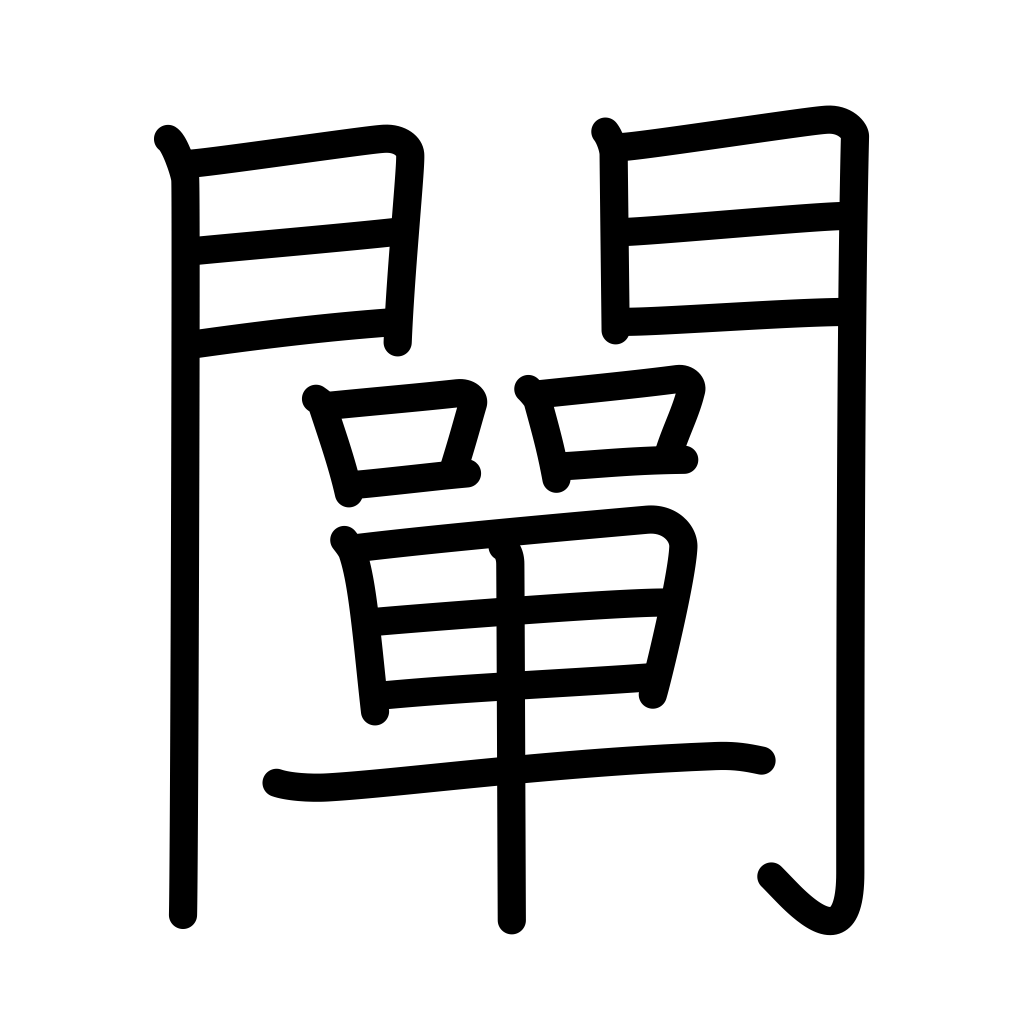
Meaning: clarify